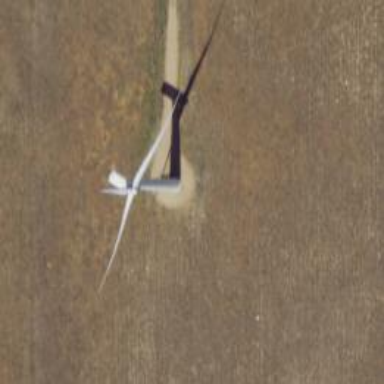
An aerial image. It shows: Wind generator using horizontal axis wind turbines.